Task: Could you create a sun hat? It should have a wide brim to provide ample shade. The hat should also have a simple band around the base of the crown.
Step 12:
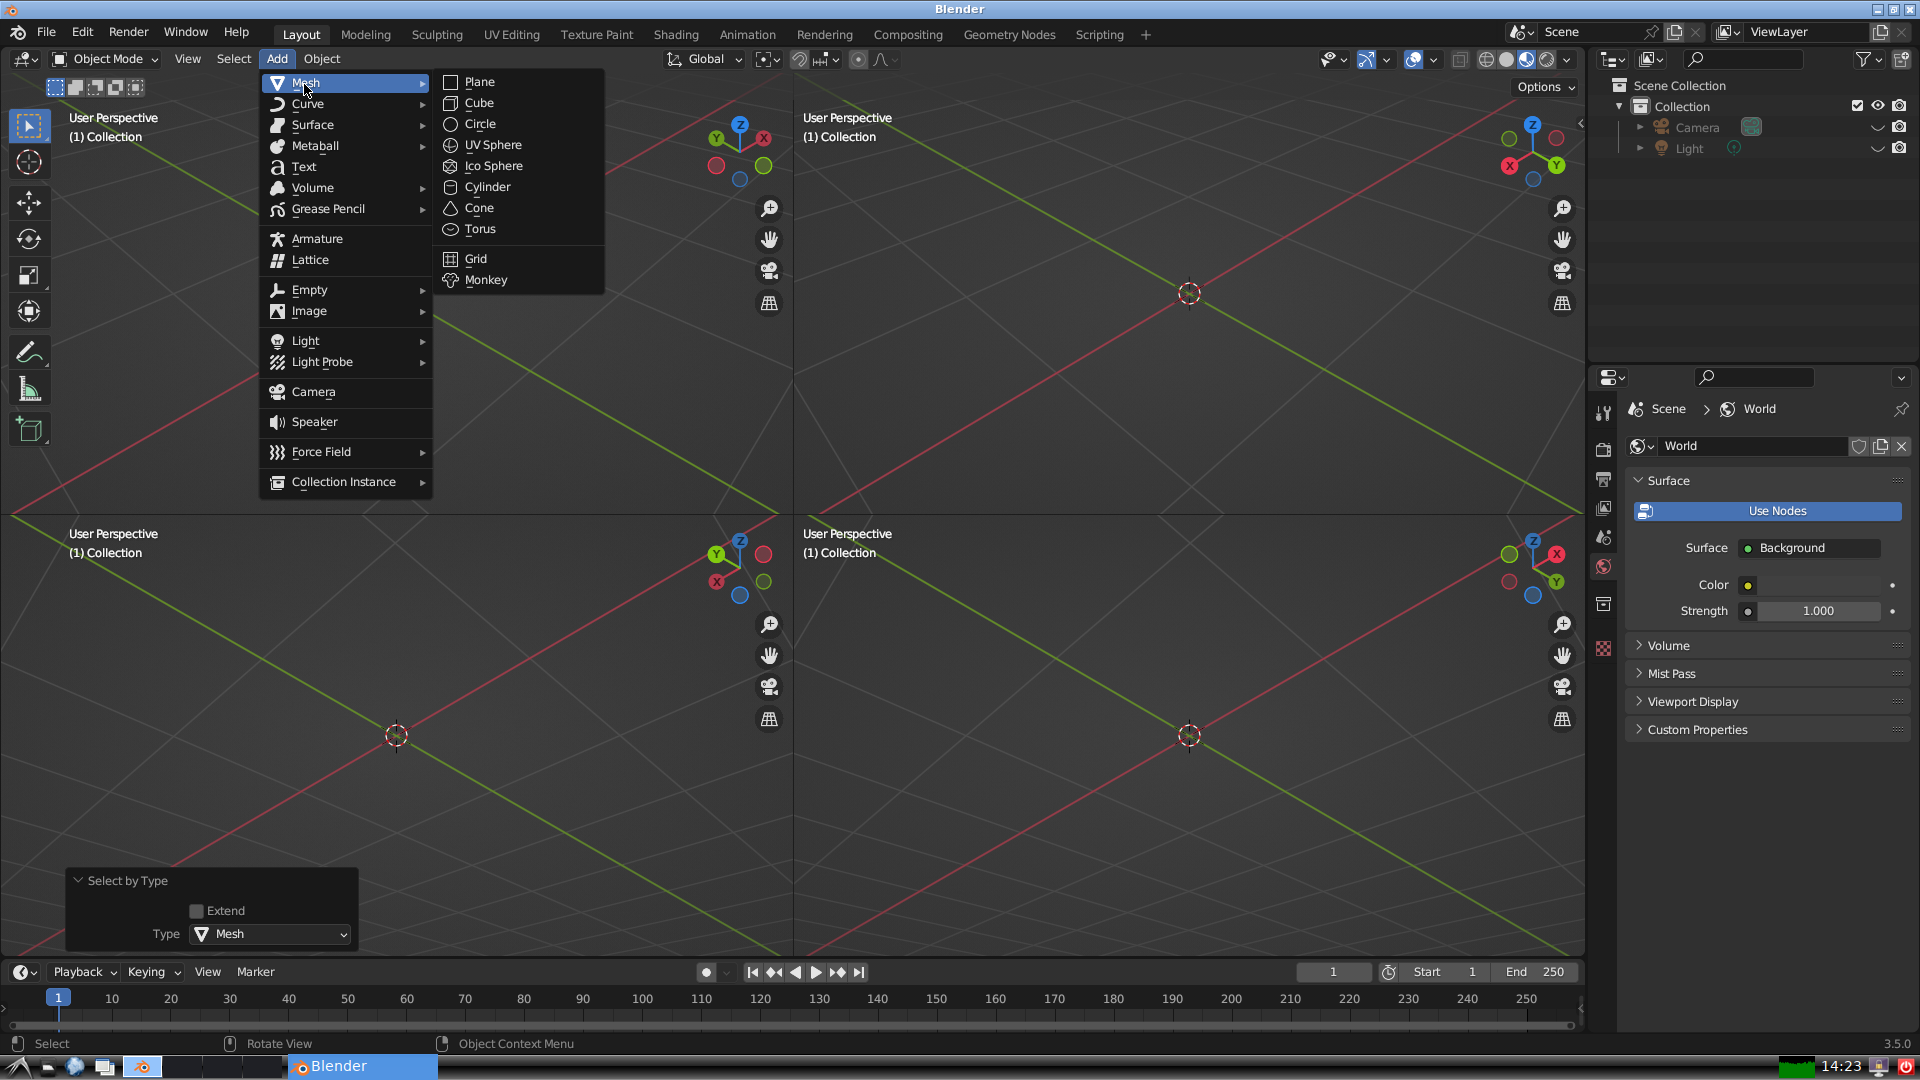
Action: {"mouse_move": [499, 187]}